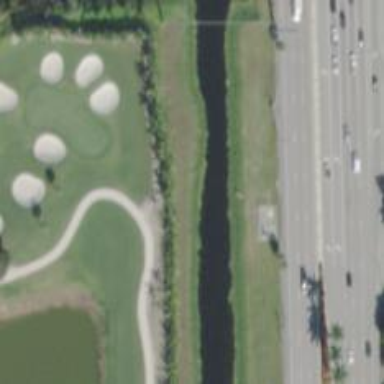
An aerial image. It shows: Service road designated as golf cart path.